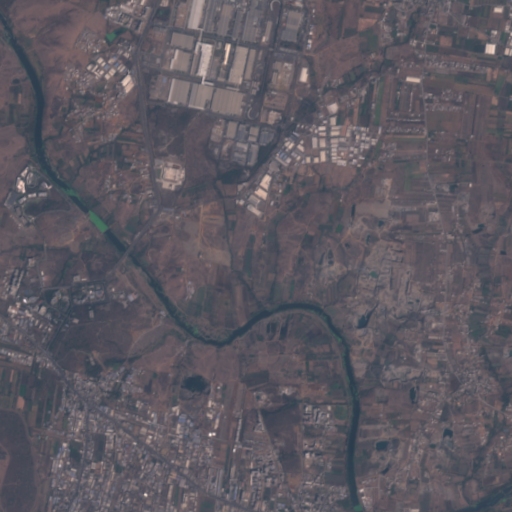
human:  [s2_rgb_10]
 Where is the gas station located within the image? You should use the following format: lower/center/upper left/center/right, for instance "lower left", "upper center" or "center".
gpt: The gas station is located in the center left of the image.
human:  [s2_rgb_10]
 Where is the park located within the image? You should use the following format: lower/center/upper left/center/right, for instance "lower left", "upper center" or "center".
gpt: The park is located in the center left of the image.
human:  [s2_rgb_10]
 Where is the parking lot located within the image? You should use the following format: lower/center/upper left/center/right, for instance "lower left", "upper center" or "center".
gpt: The parking lot is located in the center left of the image.
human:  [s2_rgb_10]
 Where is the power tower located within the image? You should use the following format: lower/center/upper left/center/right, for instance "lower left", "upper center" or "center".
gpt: There is no power tower in the image.